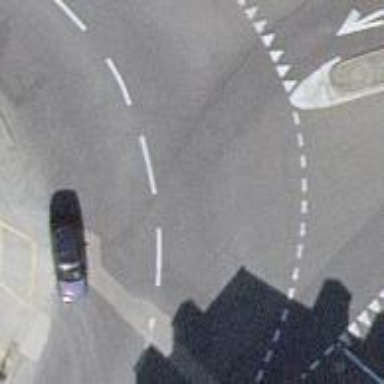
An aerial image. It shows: Marked road crossing with pedestrian island.